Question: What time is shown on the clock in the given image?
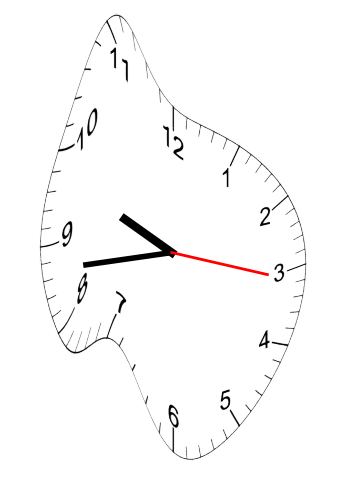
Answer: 09:43:16